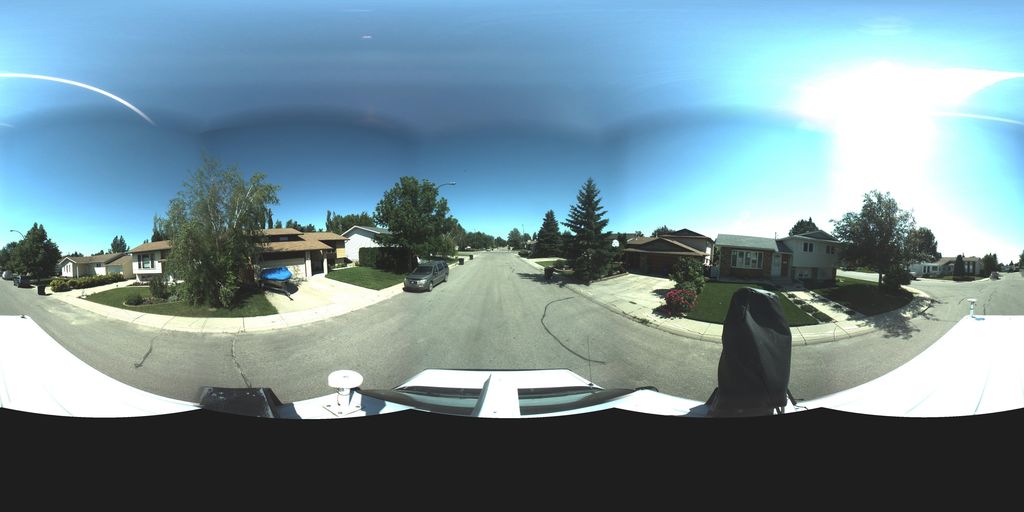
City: saskatoon